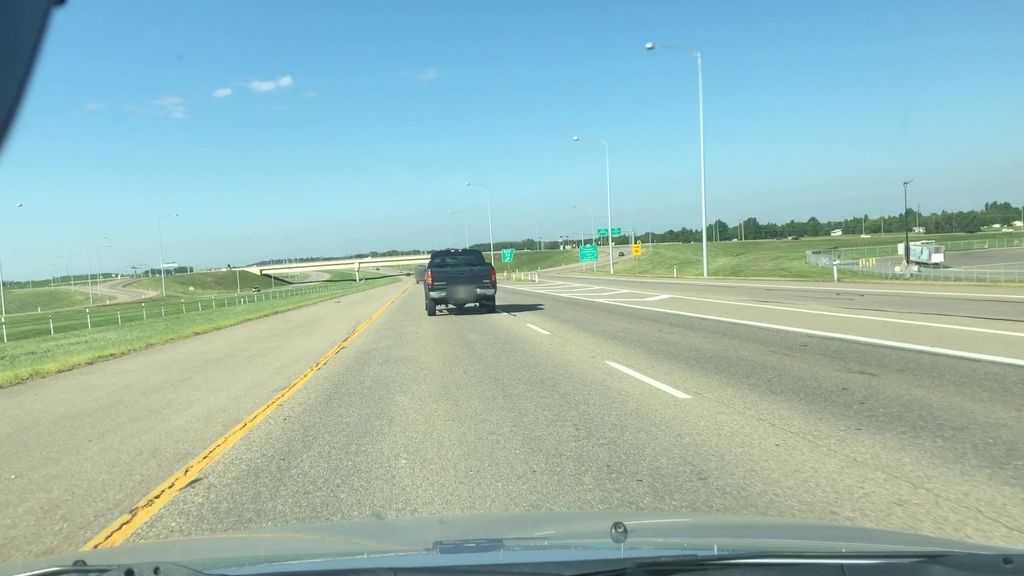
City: edmonton